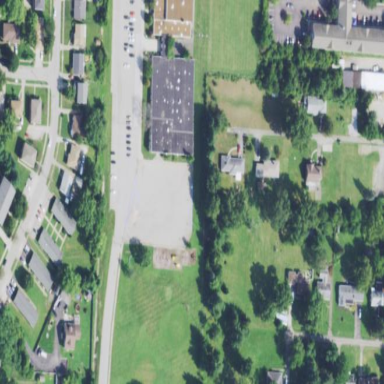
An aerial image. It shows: School.